Interaction volume radius: 5 \u00c5
Interaction volume height: 25 \u00c5
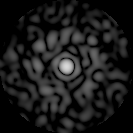
Disorder parameter: 0.8237